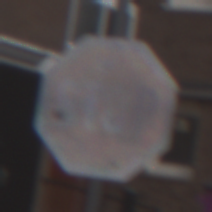
Verkehrszeichen: Stop
Umgebung: Outdoor, Urban
Tageszeit: MorningAfternoon
Wetter: Overcast
Licht: Natural
Jahreszeit: NotSpecified
Kontrast: LowContrast